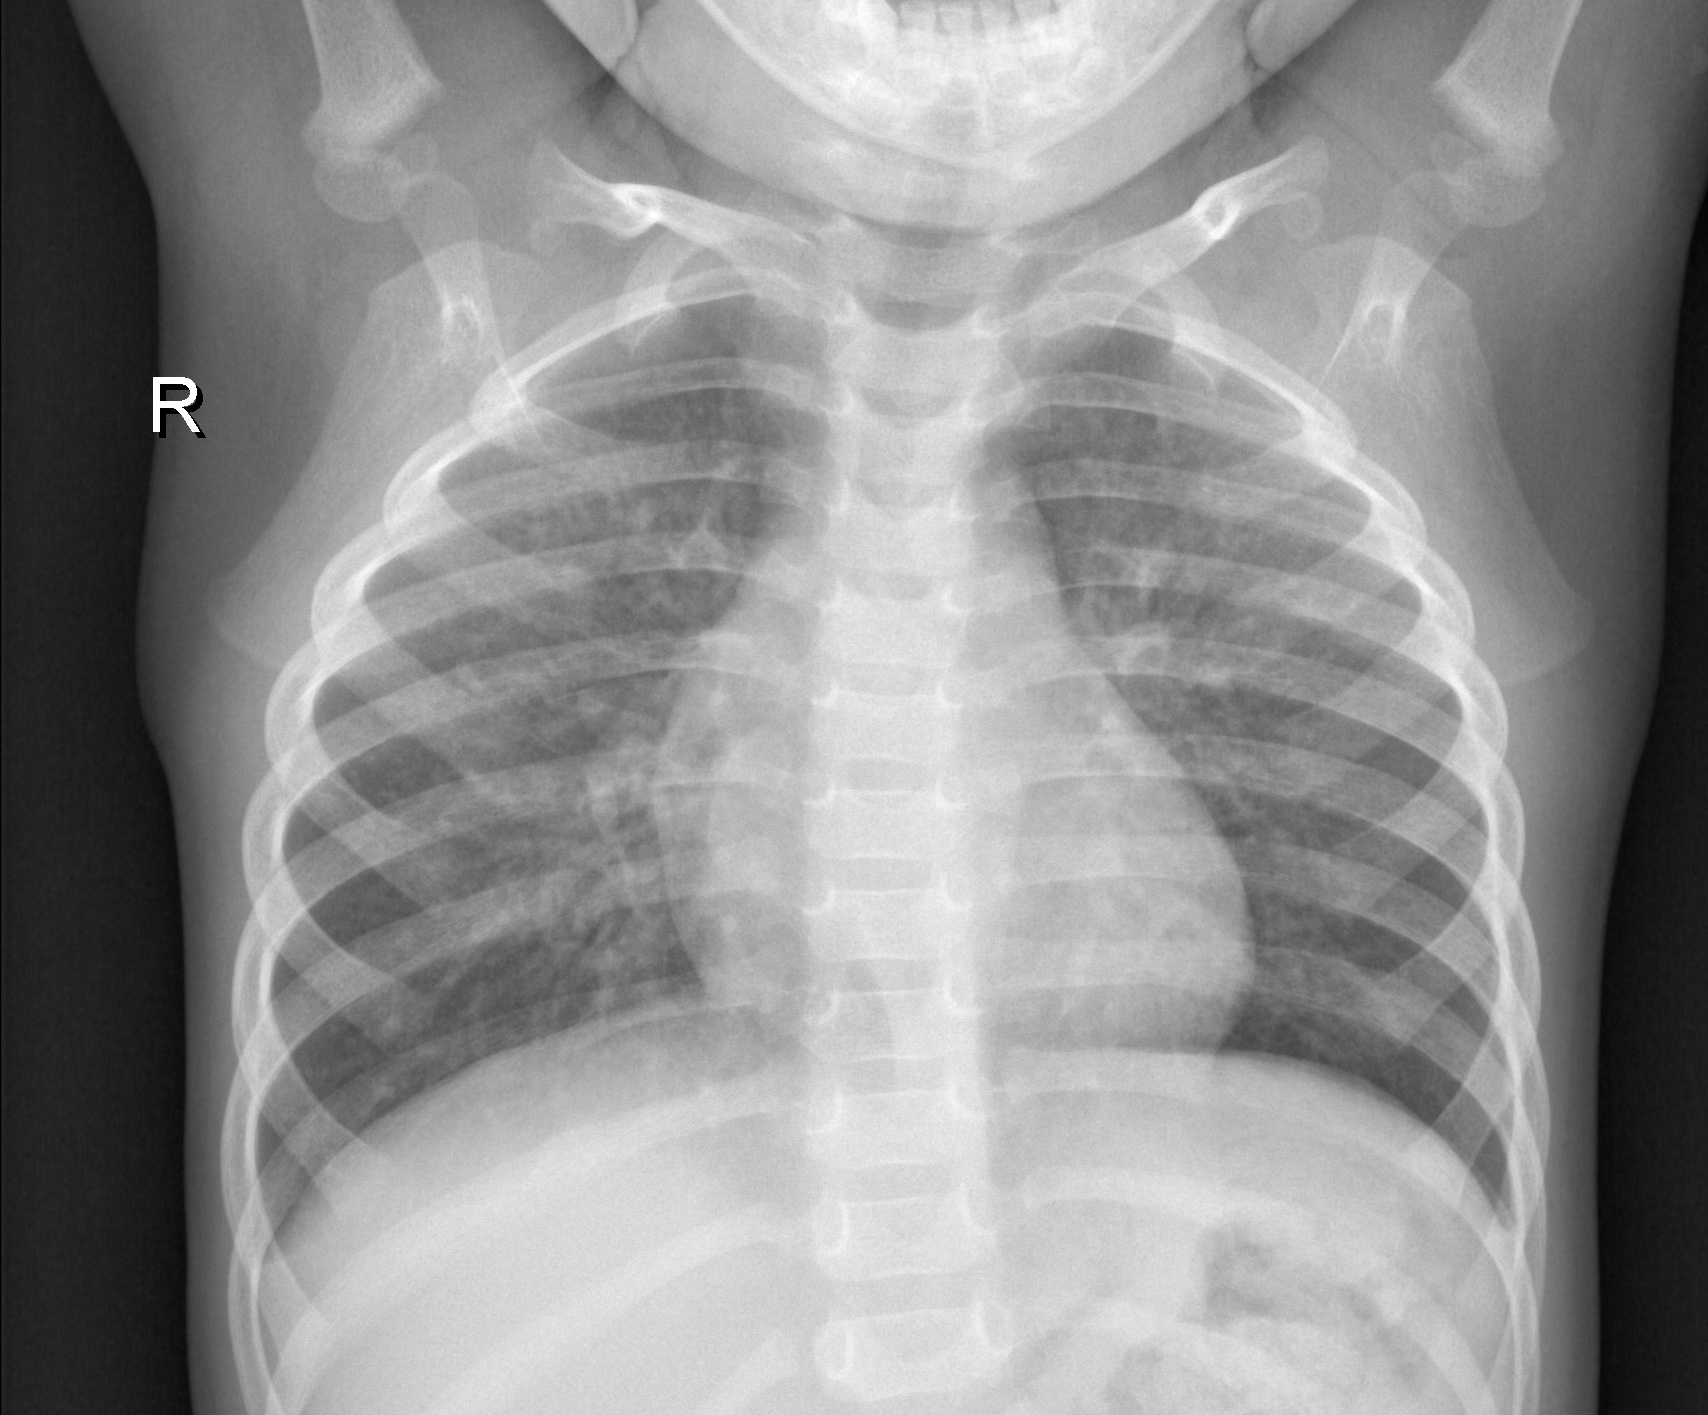
Diagnosis: NORMAL